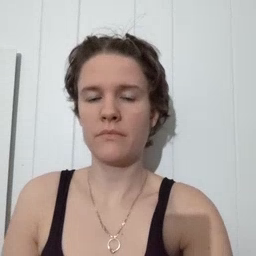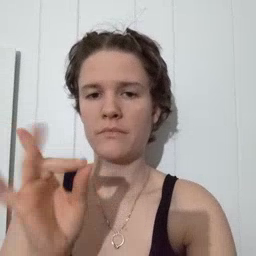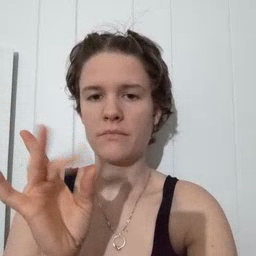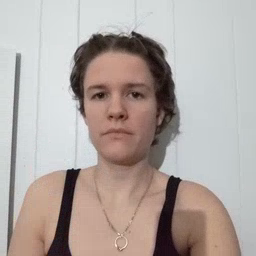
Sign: sticky